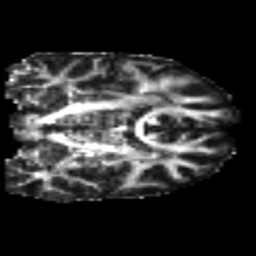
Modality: FA
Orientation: coronal
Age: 22
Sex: male
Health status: healthy
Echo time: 0.074 s